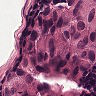
Metastatic tissue present: yes